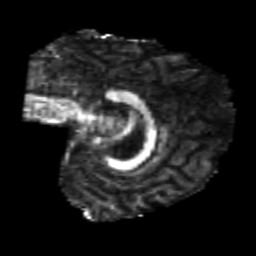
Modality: FA
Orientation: sagittal
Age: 20
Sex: male
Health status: healthy
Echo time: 0.074 s